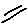
Label: line